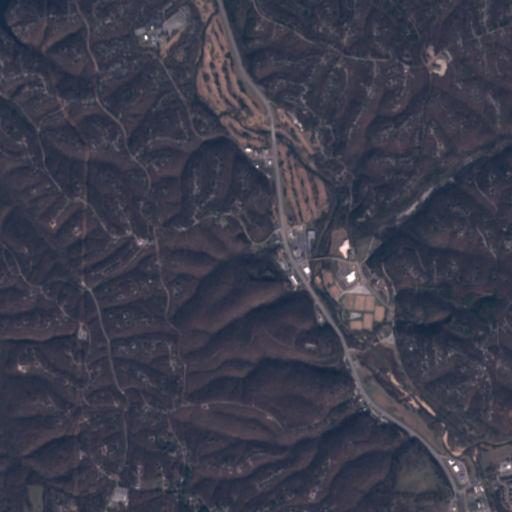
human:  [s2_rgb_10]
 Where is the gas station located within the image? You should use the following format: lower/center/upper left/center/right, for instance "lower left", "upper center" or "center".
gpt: The gas station is located in the upper center of the image.
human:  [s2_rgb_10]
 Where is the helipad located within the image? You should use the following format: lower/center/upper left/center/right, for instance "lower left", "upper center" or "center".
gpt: The helipad is located in the center right of the image.
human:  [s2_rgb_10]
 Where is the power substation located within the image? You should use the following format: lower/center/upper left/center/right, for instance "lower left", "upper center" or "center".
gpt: The power substation is located in the center left of the image.
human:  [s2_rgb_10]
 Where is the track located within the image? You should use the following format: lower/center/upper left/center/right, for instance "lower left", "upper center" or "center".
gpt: The track is located in the center right of the image.
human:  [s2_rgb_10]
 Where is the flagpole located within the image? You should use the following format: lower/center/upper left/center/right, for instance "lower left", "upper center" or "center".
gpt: The flagpole is located in the center right of the image.
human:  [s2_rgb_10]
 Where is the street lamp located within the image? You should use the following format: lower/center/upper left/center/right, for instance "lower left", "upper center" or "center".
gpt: The street lamp is located in the center right of the image.
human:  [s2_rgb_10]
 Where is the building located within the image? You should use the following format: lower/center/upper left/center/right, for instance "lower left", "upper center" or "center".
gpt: There is no building in the image.